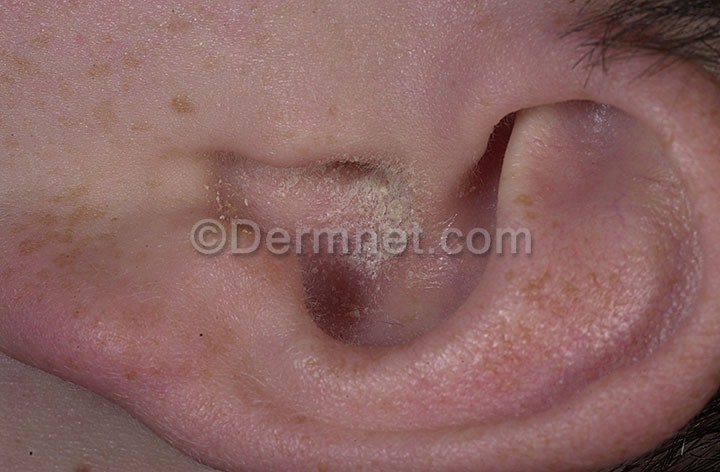
Disease: Psoriasis pictures Lichen Planus and related diseases